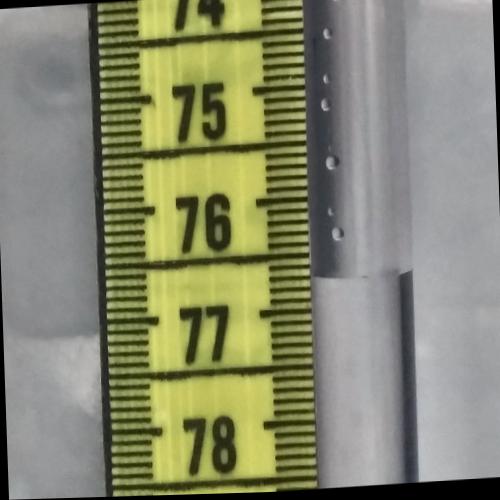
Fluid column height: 76.7 cm